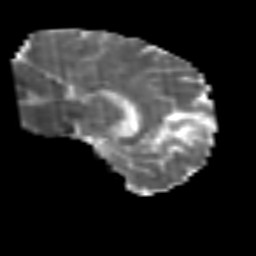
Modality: MD
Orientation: sagittal
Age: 42
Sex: male
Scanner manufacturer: siemens
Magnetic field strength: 3 T
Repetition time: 3.2 s
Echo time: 0.081 s